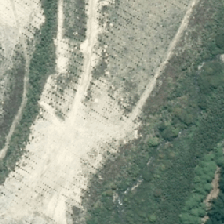
Land cover: harvested_forest